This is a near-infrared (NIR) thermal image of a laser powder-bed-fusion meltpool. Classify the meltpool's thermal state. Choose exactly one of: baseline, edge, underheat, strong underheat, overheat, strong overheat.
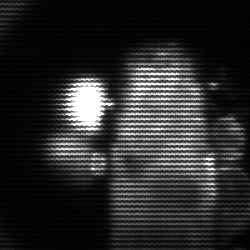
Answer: strong underheat